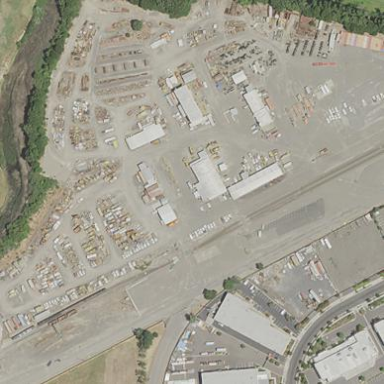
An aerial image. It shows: Industrial area.